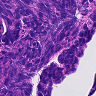
Metastatic tissue present: no